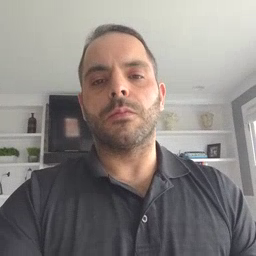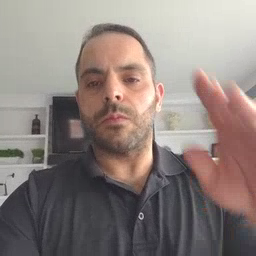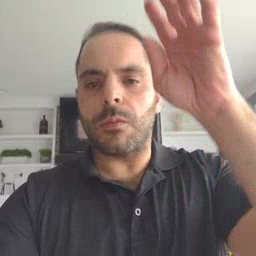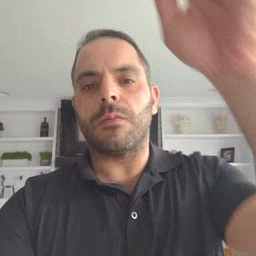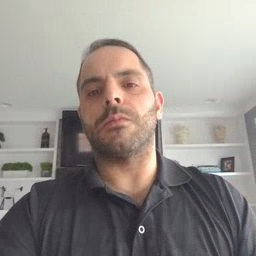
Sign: pretend